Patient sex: M
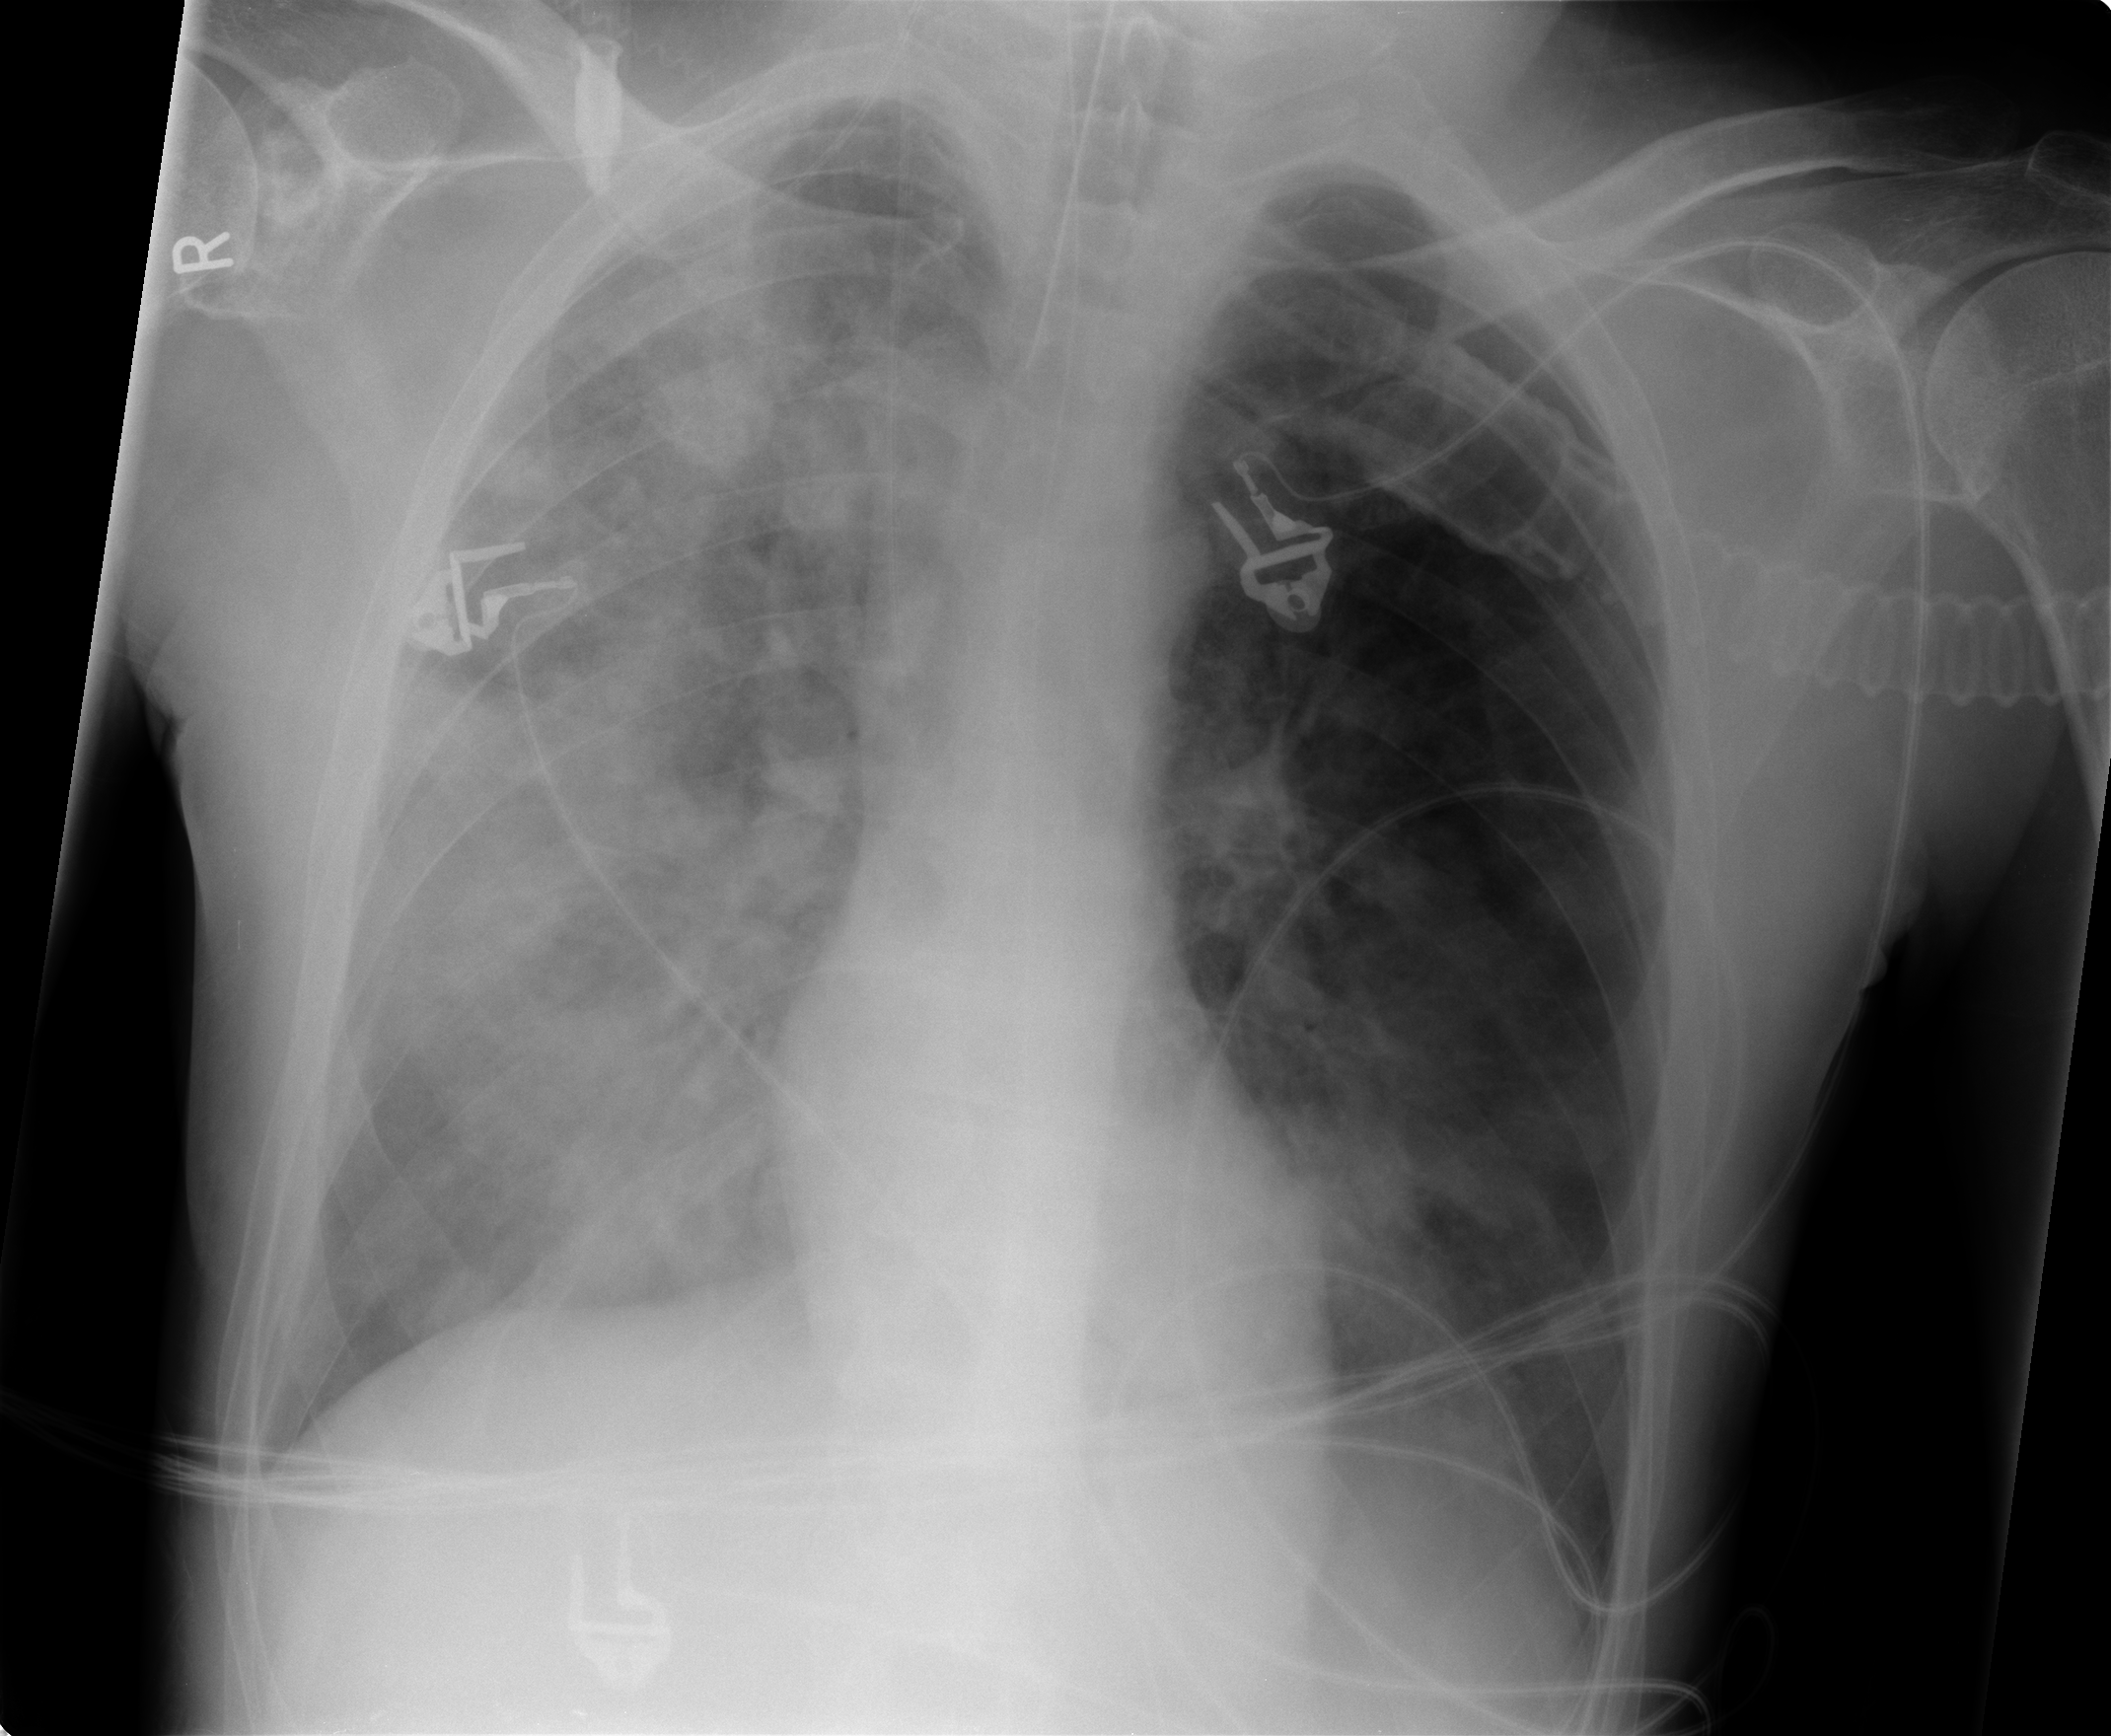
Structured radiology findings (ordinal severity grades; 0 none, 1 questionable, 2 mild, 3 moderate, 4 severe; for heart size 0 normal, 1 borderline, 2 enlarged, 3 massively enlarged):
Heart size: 0
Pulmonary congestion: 0
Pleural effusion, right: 2
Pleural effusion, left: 2
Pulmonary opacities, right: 4
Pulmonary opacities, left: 2
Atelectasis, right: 2
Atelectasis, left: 2